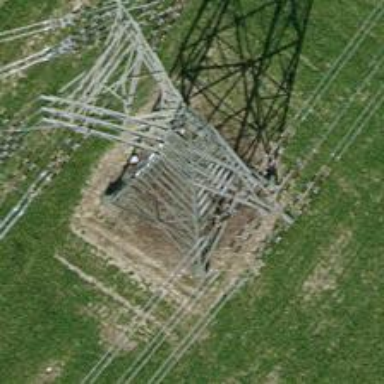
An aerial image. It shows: Power line is depicted.